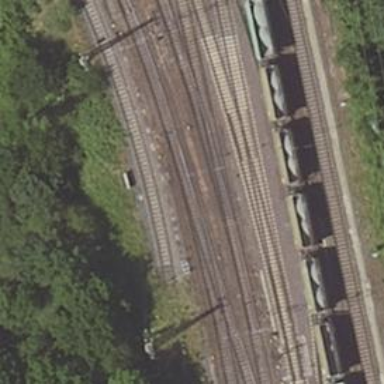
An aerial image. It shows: Railway switch.